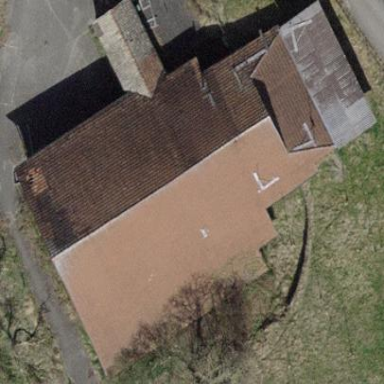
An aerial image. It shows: Barn.